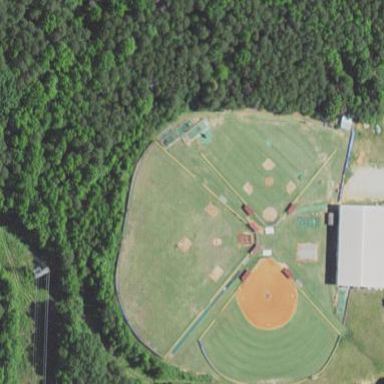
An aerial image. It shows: Baseball pitch for leisure and sports activities.